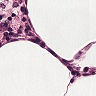
Metastatic tissue present: no